Question: I have the following CSS:
'''
.faq {
position: absolute;
border: 3px double #078800;
background: #ECFFEB;
left: 480px;
width: 550px;
z-index: 99999;
}
#showFAQ {
cursor: pointer;
color: #018125;
}
'''
JQuery:
'''
$(document).ready(function(){
$('#showFAQ').click(function(){
$('.faq').show().css("top", "400px").animate({top: 1150}, 300);
});
$('.sButton').click(function(){
$('.faq').fadeOut('slow');
});
});
'''
HTML:
'''
<span id="showFAQ">FAQ</span>
...
<div class=faq style='display: none'>
<table border=0 cellPadding=8 cellSpacing=8 width=100%>
<tr>
<td colSpan=2 align=center style="font-family: Verdana, Arial; color: #078800; font-weight: bold; font-size: 18px;">Frequently Aasked Questions</td>
</tr>
<tr>
<td>1. Do I have to complete the entire "Your Information" section?</td>
</tr>
<tr>
<td style="padding-left:50px;">Yes, all information inside the "Your Information" is required to successfully complete the exam. Failure to do so will result in having to retake the exam from scratch.</td>
</tr>
<tr>
<td>2. What if my browser crashes or the page exits and I was in the middle of the exam?</td>
</tr>
<tr>
<td style="padding-left:50px;">Unfortunately, at this time there is no way to save the session. You will have to retake the exam from the start. We are working on fixing that and will update everyone on when it goes in effect.</td>
</tr>
<tr>
<td>3. Can I retake the exam multiple times?</td>
</tr>
<tr>
<td style="padding-left:50px;">Yes, but only the first one will count. If for any reason, you needed to take it more than once, please email HR and let them know why and they will reach out to you to with resolution.</td>
</tr>
<tr>
<td>4. I pressed the "Submit Answers" button and now the button shows "Processing..." but I can't press it anymore?</td>
</tr>
<tr>
<td style="padding-left:50px;">There is an error control put in place to ensure every question is answered before submitting the exam. Please ensure all questions have been answered and then the "Processing..." button will change back to "Submit Answers" which is clickable.</td>
</tr>
<tr>
<td>5. I did everything as per instruction, but I can't still submit the exam.</td>
</tr>
<tr>
<td style="padding-left:50px;">Please reach out to our Helpdesk at x2000 for further troubleshooting steps to assist in completing the exam.</td>
</tr>
<tr>
<td colSpan=2 align=center><input class=sButton type=button value="Close Window" /></td>
</tr>
</table>
</div>
'''
What I am looking to do is once the popup appears, i want the entire page to dim out so the popup gets the user's attention. I know there are others out there but I decided to do my own without needing much coding.
I want to use the following image which has 45% opacity:

I want to put the image using repeat-x and repeat-y to cover the entire page directly below the popup so the user can still see the page but the popup stands out. Once I close the popup, i would like the image to fadeout to display the webpage.
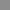
Answer: You just create a modal 'underlay' for your faq div, like this:
<URL>
'''
<div class="modal" style="display:none;"></div>
.modal {
width: 100000px;
height: 100000px;
background-color: #ccc;
position:absolute;
opacity: 0.2;
overflow:hidden;
}
'''
Note: I set the width and height really high because you have the FAQ popup animating its position.
then you add this to your toggle in the JS:
'''
$(document).ready(function(){
$('#showFAQ').click(function(){
$('.modal').show();
$('.faq').show().css("top", "400px").animate({top: 1150}, 300);
});
$('.sButton').click(function(){
$('.faq').fadeOut('slow');
$('.modal').hide();
});
});
'''